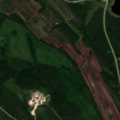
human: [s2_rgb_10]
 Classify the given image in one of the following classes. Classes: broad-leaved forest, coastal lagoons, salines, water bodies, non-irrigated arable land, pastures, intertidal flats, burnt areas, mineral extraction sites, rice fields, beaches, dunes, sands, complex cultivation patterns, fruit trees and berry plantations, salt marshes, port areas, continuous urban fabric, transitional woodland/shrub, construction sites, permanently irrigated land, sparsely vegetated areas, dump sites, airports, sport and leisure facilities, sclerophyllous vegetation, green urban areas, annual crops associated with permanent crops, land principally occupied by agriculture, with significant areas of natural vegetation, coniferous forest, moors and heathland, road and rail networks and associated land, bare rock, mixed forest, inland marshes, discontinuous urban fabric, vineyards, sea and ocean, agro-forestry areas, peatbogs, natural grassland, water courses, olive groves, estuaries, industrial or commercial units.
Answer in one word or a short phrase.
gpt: coniferous forest, mixed forest, transitional woodland/shrub, peatbogs